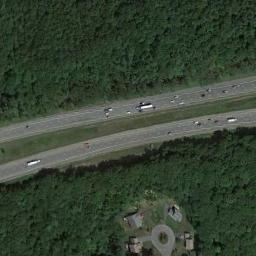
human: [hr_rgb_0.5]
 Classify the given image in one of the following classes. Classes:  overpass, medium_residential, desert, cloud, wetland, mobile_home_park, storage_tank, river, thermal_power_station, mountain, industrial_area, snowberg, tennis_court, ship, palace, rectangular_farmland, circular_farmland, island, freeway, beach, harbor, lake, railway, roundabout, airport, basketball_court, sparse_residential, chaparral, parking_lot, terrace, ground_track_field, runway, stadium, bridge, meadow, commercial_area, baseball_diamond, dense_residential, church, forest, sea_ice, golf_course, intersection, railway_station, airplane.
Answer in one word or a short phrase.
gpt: freeway